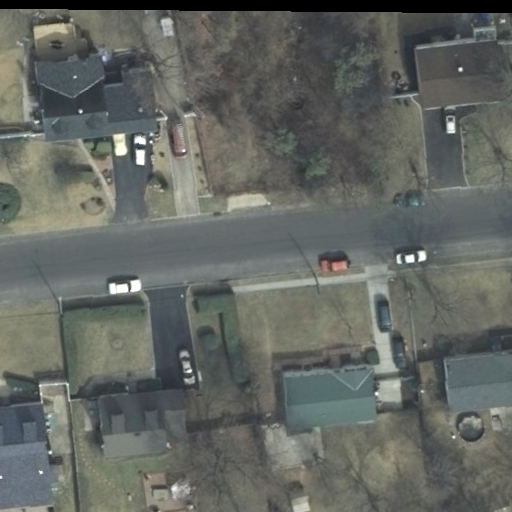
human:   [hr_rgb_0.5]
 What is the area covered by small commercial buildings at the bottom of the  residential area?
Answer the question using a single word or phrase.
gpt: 0m2

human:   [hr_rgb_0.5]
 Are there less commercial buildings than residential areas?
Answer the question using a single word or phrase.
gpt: yes

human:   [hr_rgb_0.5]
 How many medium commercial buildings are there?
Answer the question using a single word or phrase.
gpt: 0

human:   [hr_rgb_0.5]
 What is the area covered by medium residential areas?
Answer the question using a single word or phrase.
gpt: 0m2

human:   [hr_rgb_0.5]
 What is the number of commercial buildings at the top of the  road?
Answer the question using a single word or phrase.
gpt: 0

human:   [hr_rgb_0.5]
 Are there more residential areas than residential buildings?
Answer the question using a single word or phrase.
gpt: no

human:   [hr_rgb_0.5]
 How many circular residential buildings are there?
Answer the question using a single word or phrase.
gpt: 0

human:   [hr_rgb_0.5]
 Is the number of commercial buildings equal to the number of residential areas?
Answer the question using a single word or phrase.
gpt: no

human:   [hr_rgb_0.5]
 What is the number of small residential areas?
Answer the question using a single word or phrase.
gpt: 0

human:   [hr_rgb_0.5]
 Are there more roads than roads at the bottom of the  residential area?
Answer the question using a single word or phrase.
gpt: yes

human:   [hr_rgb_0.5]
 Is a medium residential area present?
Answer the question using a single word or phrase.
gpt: no

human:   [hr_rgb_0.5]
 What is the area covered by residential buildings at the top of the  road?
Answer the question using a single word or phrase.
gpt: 566m2

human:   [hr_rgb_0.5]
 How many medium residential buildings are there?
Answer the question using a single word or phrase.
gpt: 6

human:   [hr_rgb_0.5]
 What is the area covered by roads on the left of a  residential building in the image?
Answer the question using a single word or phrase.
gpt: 0m2

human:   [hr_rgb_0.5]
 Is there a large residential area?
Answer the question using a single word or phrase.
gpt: yes

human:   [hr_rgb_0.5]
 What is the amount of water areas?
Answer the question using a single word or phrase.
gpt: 0

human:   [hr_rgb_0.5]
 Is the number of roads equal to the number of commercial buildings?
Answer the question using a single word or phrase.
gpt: no

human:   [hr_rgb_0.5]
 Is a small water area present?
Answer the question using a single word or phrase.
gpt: no

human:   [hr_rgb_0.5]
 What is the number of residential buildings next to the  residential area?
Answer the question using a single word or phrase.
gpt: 6

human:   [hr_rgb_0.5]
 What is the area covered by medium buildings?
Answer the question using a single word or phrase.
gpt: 1282m2

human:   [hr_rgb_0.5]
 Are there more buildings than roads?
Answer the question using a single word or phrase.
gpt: yes

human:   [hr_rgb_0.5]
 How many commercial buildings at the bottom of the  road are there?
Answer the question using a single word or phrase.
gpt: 0

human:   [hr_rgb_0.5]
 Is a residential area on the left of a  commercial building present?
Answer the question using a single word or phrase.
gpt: no

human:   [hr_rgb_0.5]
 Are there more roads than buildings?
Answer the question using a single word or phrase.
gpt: no

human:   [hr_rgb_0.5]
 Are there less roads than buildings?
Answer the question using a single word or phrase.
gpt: yes

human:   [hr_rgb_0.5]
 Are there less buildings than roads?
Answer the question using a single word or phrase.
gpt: no

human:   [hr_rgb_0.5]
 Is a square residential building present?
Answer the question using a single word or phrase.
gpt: no

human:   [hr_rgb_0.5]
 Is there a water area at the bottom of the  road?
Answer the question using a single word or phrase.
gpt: no

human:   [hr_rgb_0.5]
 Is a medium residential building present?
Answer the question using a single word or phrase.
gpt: yes

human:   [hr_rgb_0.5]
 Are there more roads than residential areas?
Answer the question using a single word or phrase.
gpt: no

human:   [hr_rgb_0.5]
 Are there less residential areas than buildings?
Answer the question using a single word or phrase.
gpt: yes

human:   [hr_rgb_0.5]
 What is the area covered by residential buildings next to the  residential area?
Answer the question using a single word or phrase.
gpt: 1282m2

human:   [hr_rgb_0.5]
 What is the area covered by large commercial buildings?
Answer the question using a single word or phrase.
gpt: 0m2

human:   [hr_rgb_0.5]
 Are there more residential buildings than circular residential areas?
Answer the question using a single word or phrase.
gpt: yes

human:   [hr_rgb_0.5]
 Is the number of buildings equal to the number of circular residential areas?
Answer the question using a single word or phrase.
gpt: no

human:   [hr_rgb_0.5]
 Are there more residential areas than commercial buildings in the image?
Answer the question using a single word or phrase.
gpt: yes